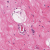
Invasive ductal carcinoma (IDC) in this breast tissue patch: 0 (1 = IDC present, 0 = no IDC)